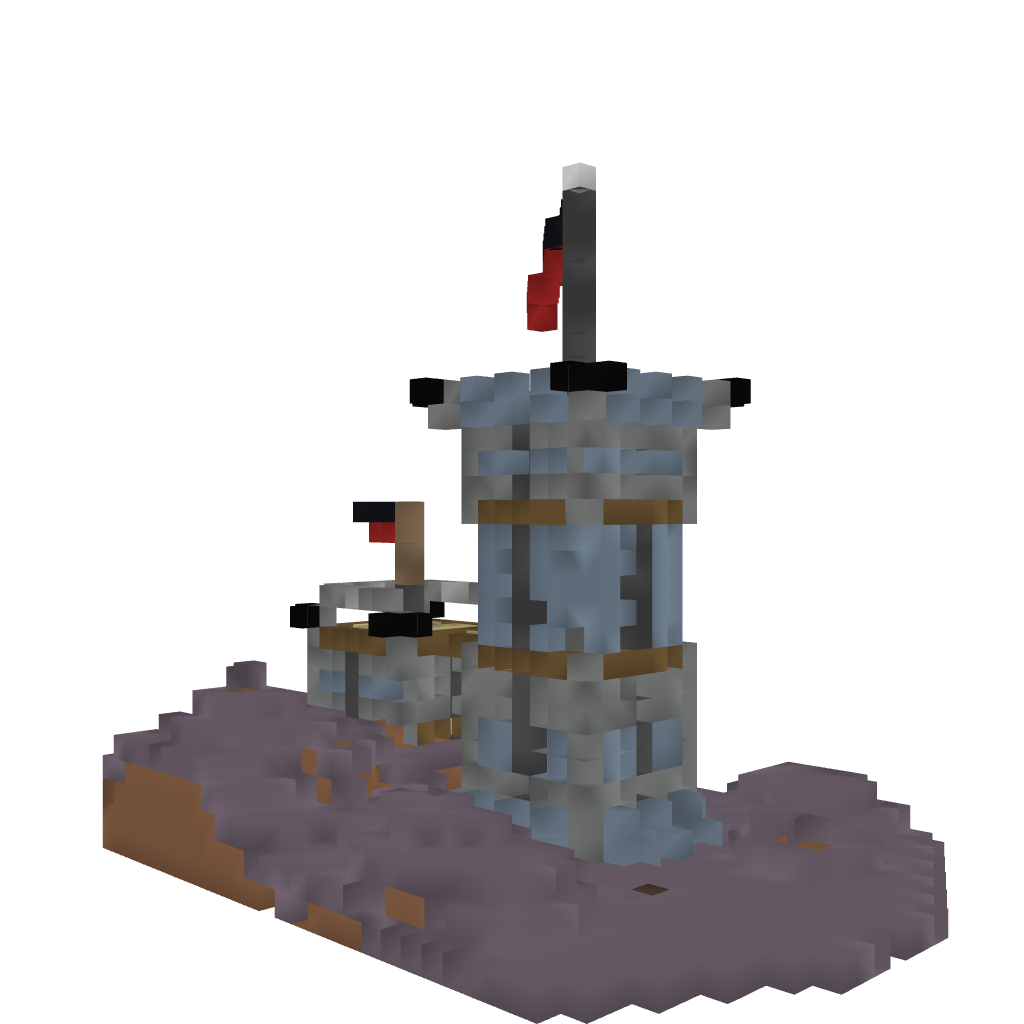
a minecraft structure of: Castle/Chateau